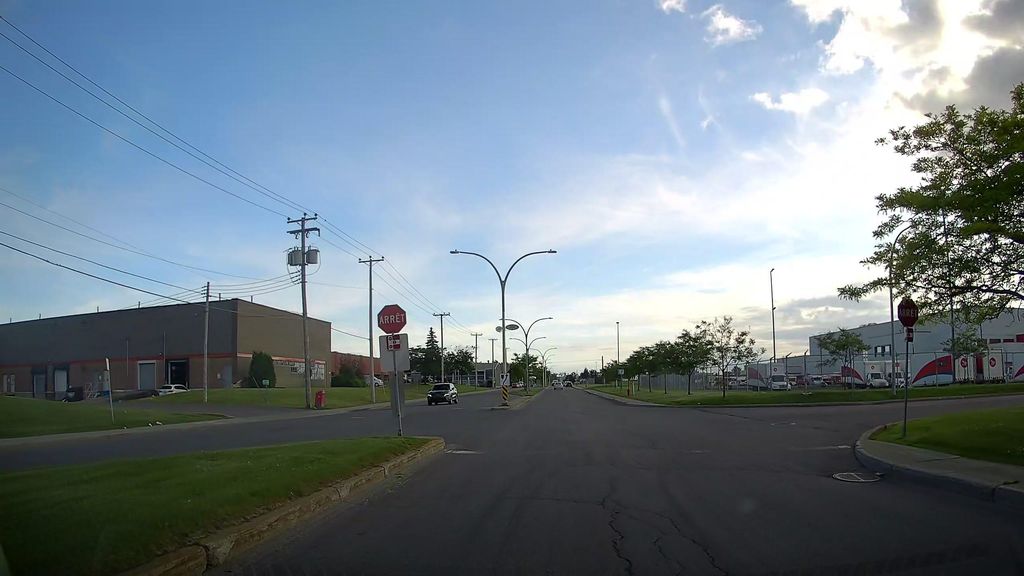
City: montreal